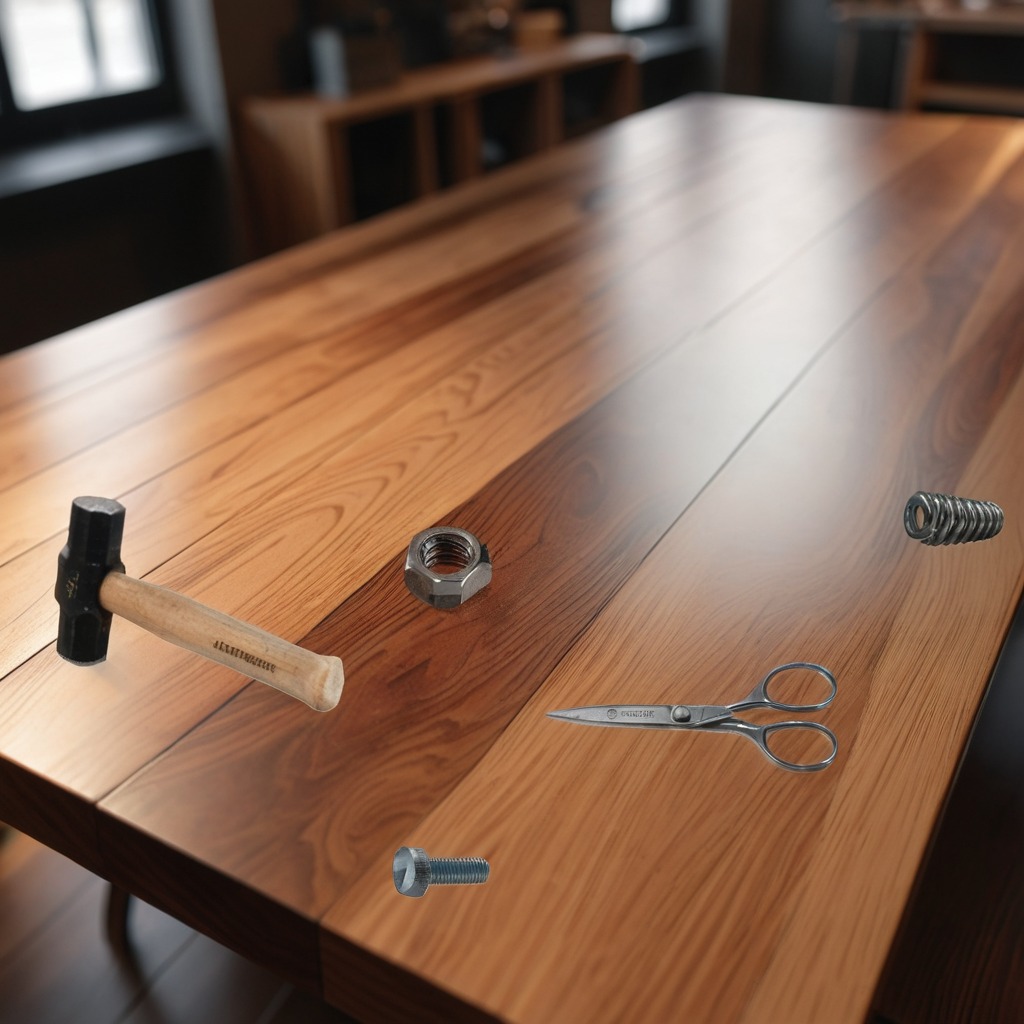
A metal machine screw, a hammer, a coiled metal spring, a metal nut, and a pair of scissors are lying on the wooden table.